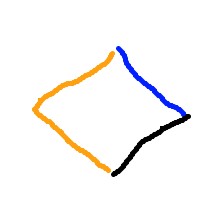
Shape: rhombus